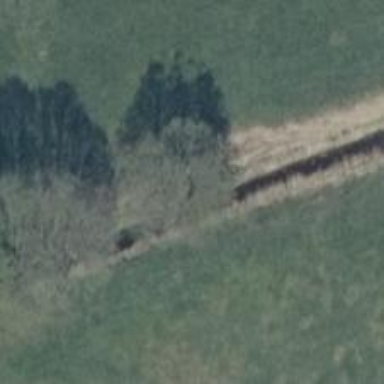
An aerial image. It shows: Row of deciduous broadleaved trees.